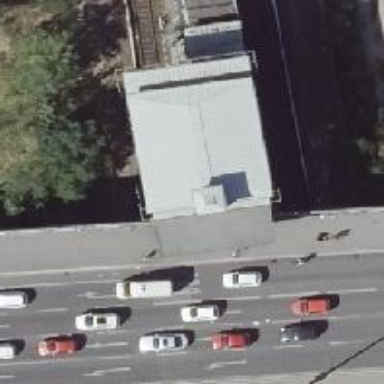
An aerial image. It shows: Entrance to public transport facility.